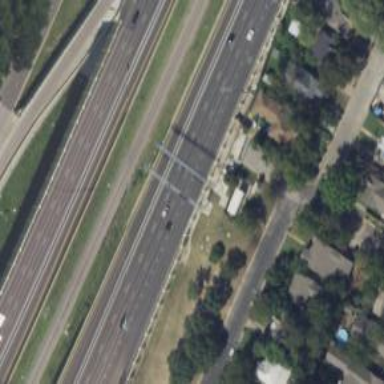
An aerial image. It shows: Toll gantry on the road.